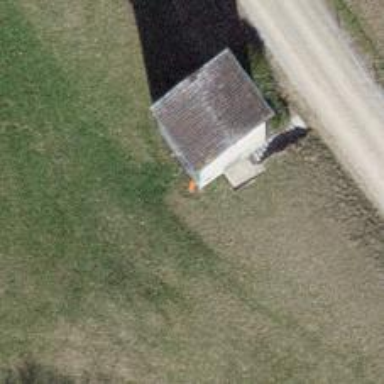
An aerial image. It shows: Aerial marker.